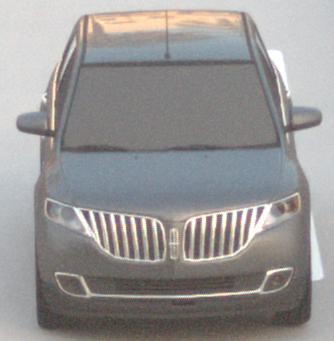
Make: Lincoln
Model: MKX
Detailed model: Gen. 1 CD3
Model produced from: 2010
Model produced until: 2015
Doors: 5
Color: gray
Road condition: dry road
Daytime: sunrise or sunset
Contrast: low contrast